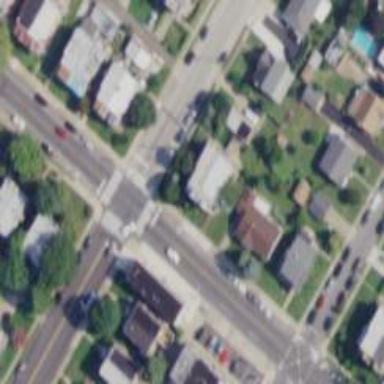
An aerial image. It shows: Unmarked crossing on the road.